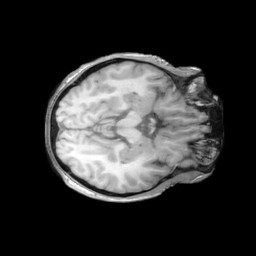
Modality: T1w
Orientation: axial
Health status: ill
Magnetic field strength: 3 T